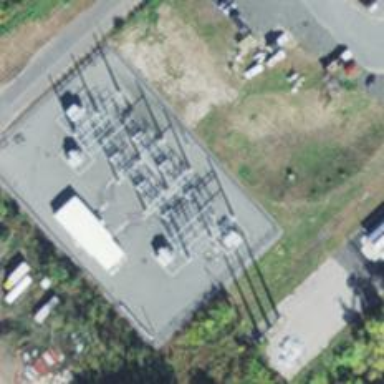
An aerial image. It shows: Switch for power supply.